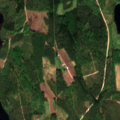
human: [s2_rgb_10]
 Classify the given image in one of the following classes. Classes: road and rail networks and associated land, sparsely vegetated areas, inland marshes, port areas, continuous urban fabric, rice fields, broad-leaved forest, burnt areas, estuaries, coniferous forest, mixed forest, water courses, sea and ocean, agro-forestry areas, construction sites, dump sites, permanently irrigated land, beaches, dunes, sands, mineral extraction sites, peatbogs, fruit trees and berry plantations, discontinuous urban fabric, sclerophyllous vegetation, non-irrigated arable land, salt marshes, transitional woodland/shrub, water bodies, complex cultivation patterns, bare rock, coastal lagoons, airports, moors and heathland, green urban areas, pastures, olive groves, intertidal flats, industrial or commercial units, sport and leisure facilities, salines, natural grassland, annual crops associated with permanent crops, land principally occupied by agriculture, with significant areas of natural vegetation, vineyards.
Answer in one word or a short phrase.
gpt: coniferous forest, mixed forest